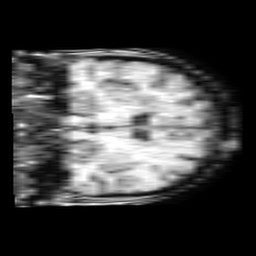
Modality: T1w
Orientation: coronal
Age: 41
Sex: female
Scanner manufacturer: philips
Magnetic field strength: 1.5 T
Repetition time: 0.01396 s
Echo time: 0.006893 s